Question: Best explained with pictures i believe.
<URL>

I have set up a hosting for my website so it is easier to see.
Problem : When on mobile devices due to the way i have it set up it causes the pictures to stack the wrong way like below.
Question : Is there a way I can switch these two col-md 6 's around when the screen is less that X pixels across?
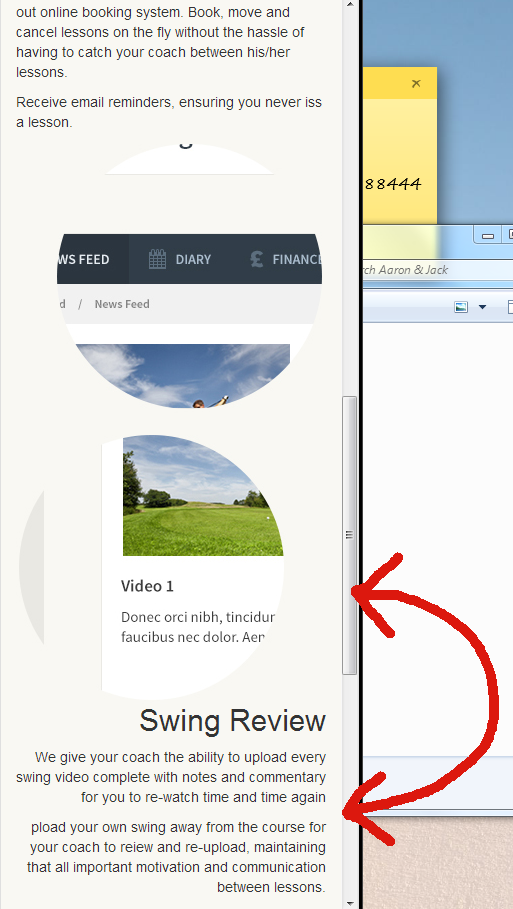
Answer: Your question will be duplicate of <URL> so i will vote for close this too.
In your case you basically do this:
.floatright{float:right;}
@media (max-width: 767px) { .floatright{float:none;} }
Note change 767 to 991 when you use the medium (col-md-) cause the grid-float-breakpoint is set to 767px by default too (see: <URL>
'''
<div class="container">
<div class="row">
<div class="col-sm-6">text</div>
<div class="col-sm-6">img</div>
</div>
<div class="row">
<div class="col-sm-6 floatright">text</div>
<div class="col-sm-6">img</div>
</div>
<div class="row">
<div class="col-sm-6">text</div>
<div class="col-sm-6">img</div>
</div>
</div>
'''
You also mentioned "line 106 that col-md-6 is not in a row div". You are right and i was wrong here (typo). The above code is the right one, with column wrapped in rows.
The docs <URL> show its not required columns alway sum up to 12. This is not the case here, but the above will also work with all columns in one row like:
'''
<div class="container">
<div class="row">
<div class="col-sm-6">text</div>
<div class="col-sm-6">img</div>
<div class="col-sm-6 floatright">text</div>
<div class="col-sm-6">img</div>
<div class="col-sm-6">text</div>
<div class="col-sm-6">img</div>
</div>
</div>
'''